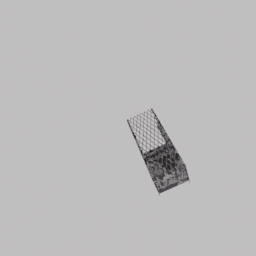
Label: architecture